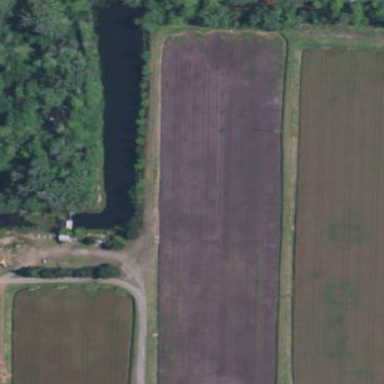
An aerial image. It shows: Cranberry bog area used for farmland.